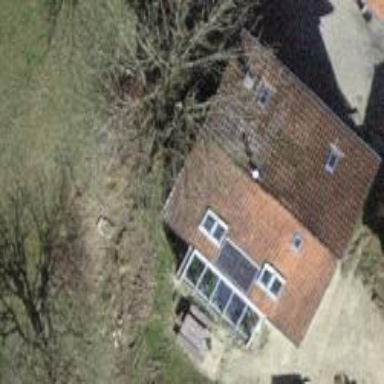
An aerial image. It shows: Detached building with gabled roof.